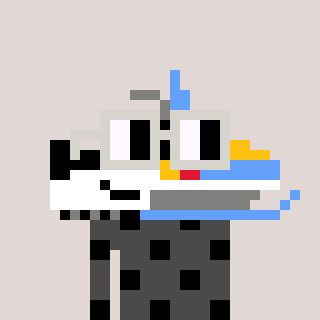
a pixel art character with square light gray glasses, a snowmobile-shaped head and a grayscale-colored body on a warm background